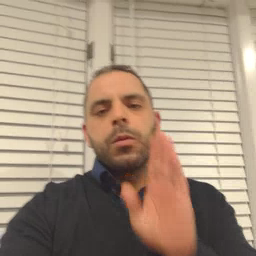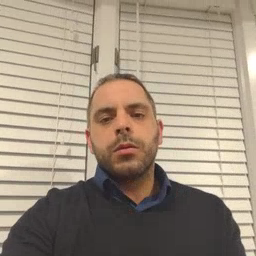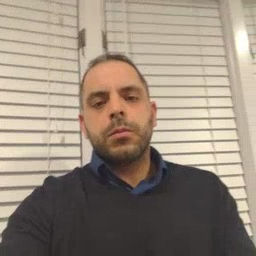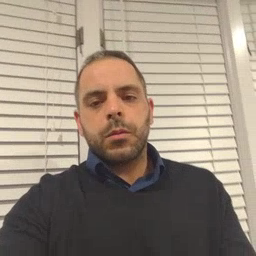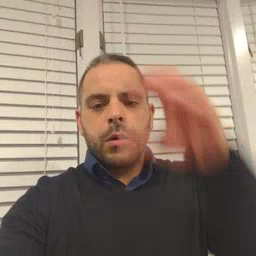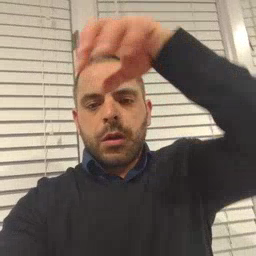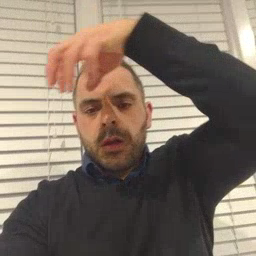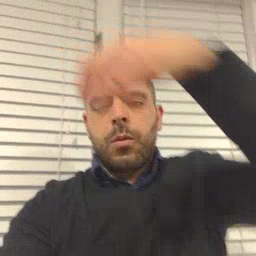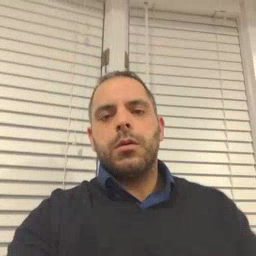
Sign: cloud